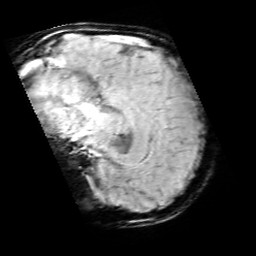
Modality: SWI
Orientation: sagittal
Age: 9
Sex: male
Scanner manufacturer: siemens
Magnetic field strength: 3 T
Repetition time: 0.027 s
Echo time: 0.02 s